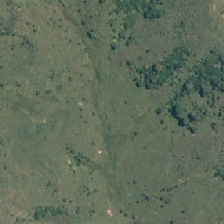
Land cover: high_producing_grassland